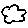
Label: cloud